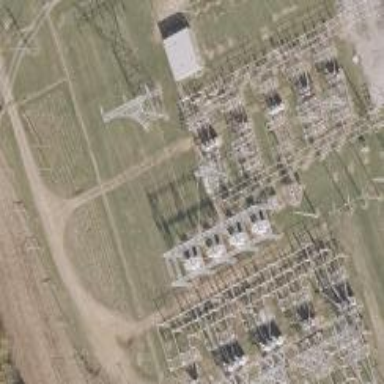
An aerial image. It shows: Switch used for power control.